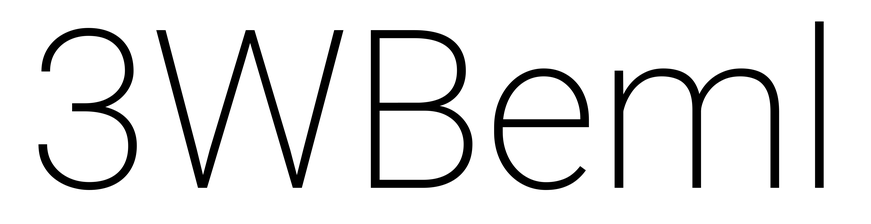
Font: Roboto_ExtraLight